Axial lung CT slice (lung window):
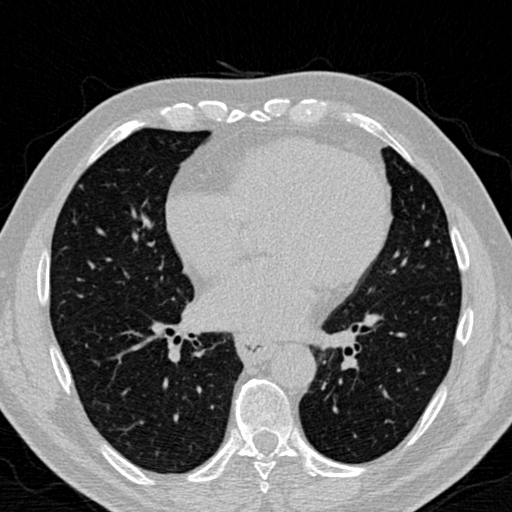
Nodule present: no